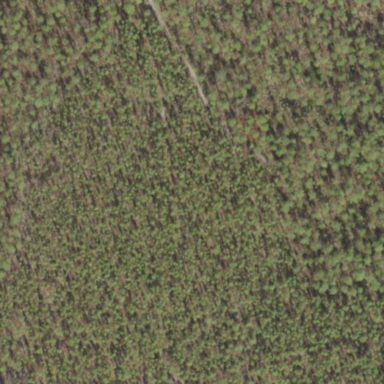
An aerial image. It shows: Forest area predominantly covered with needle-leaved trees.